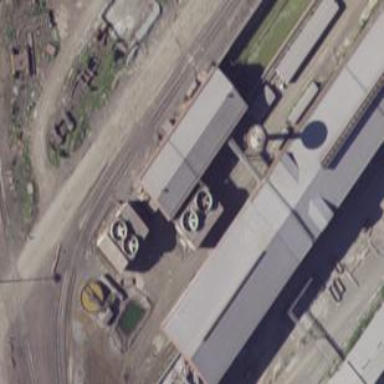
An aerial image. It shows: Industrial building.